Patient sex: F
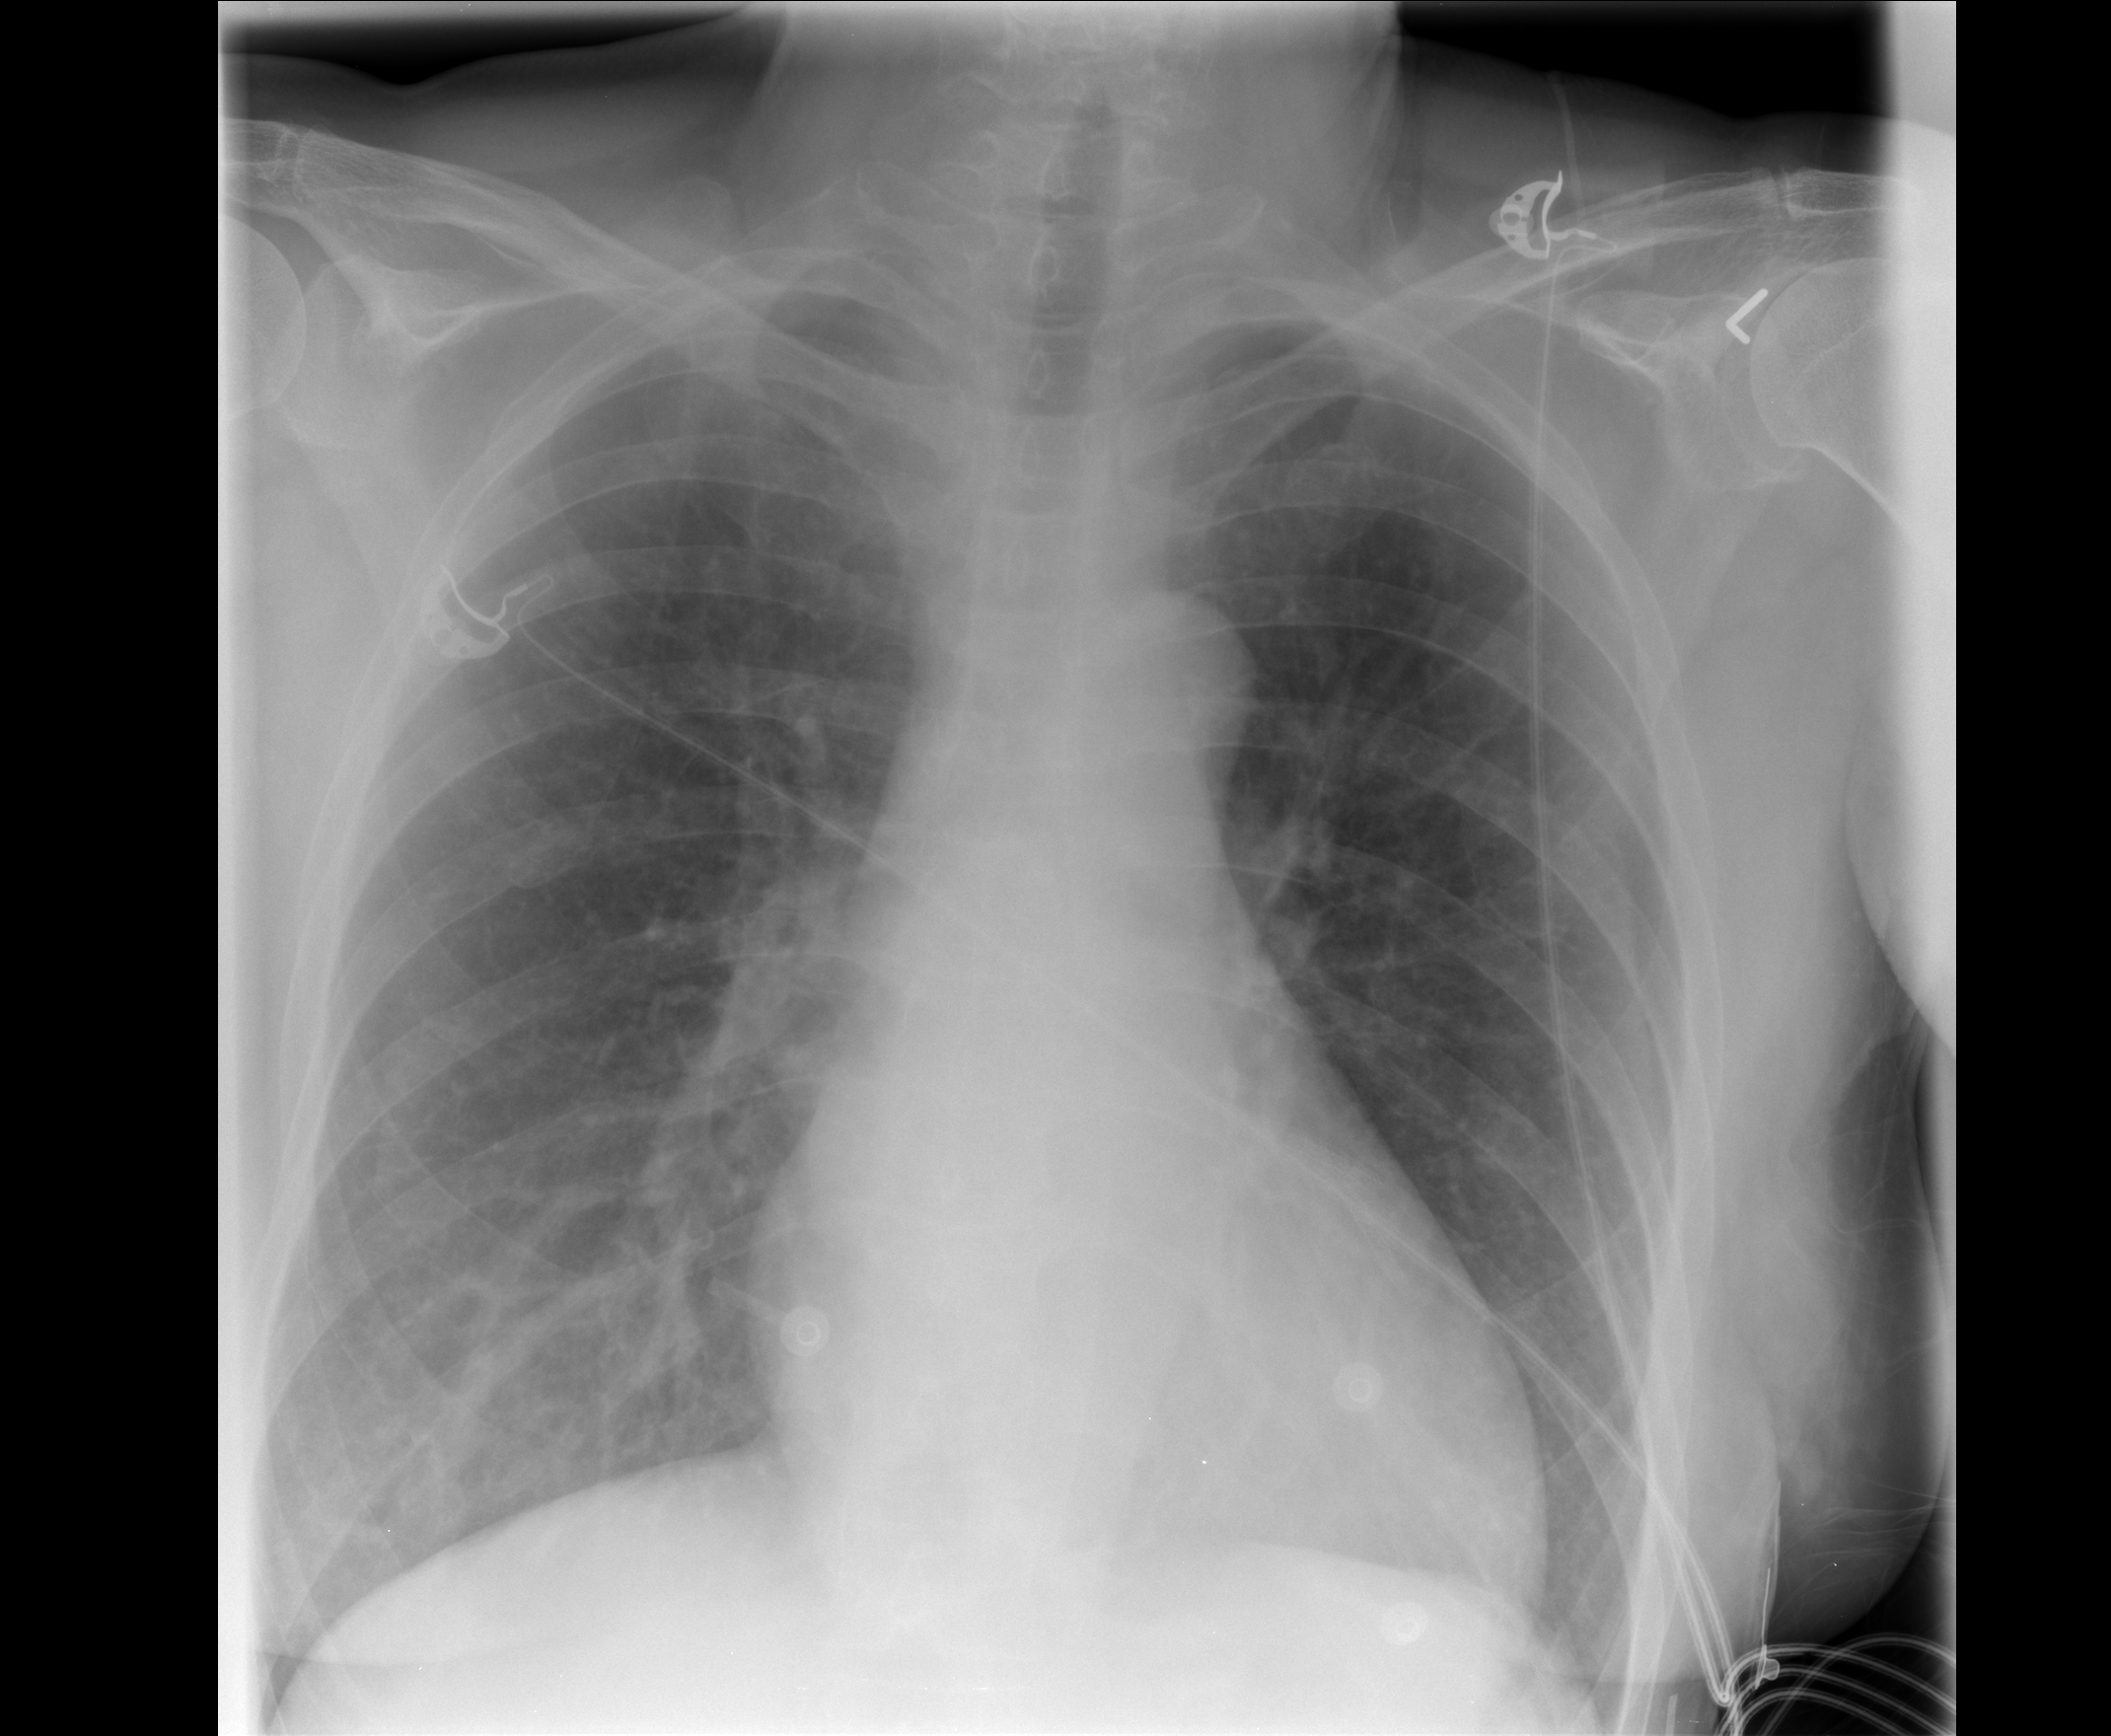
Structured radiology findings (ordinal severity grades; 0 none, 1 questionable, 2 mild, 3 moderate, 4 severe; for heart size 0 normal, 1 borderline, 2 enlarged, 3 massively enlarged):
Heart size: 0
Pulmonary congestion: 2
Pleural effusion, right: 0
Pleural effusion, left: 0
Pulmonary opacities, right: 0
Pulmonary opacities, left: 0
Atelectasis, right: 0
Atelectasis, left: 0